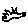
Label: bird